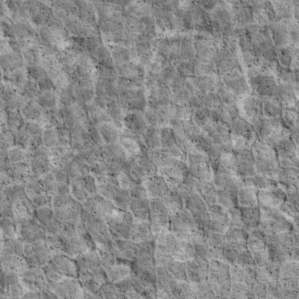
Label: non_frost